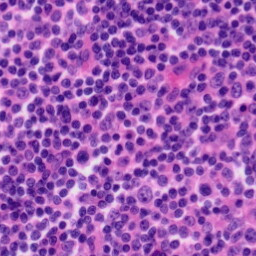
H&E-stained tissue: Tonsil